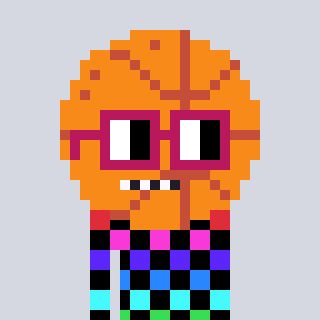
a pixel art character with square dark red glasses, a basketball-shaped head and a bege-colored body on a cool background